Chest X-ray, PA view. Patient: 68 years old, sex M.
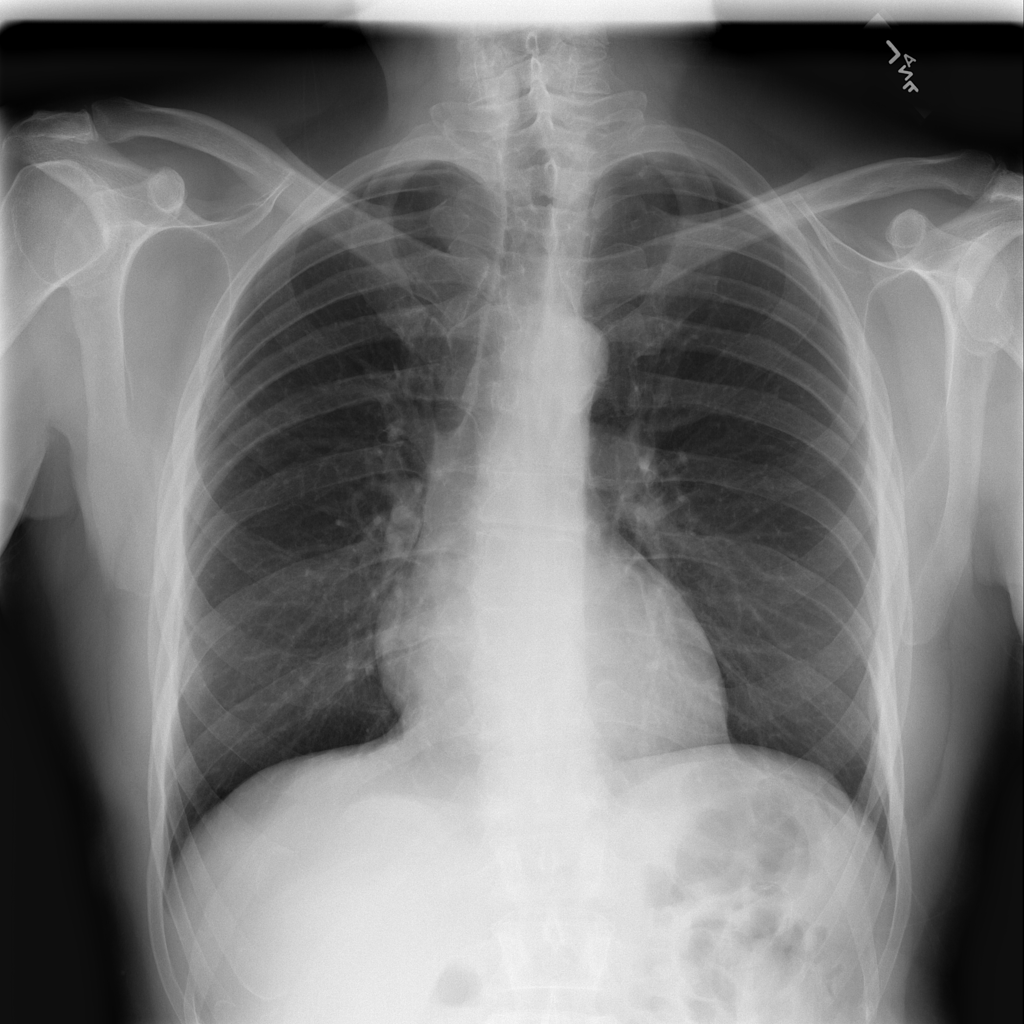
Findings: No Finding